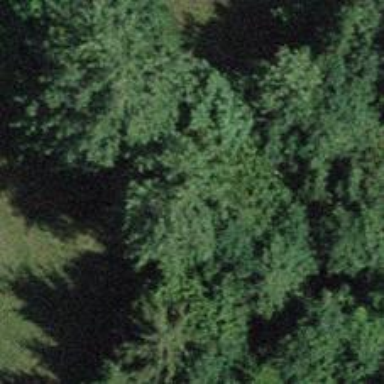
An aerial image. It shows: Row of trees in natural setting.